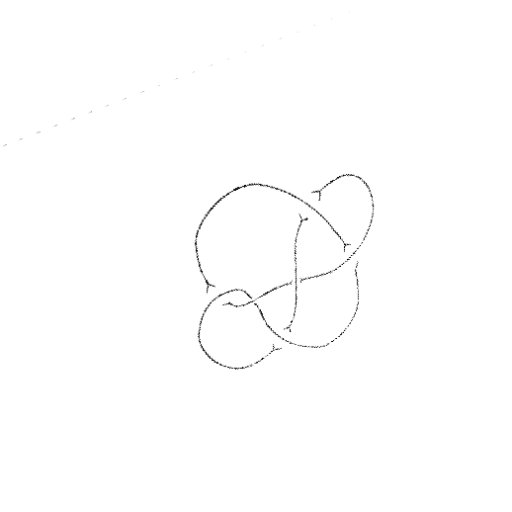
Crossing number: 6